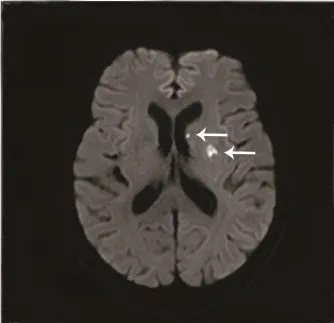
Imageological changes before admission. Left putamen.
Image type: radiology (mri)